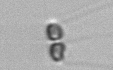
Label: Chaetoceros